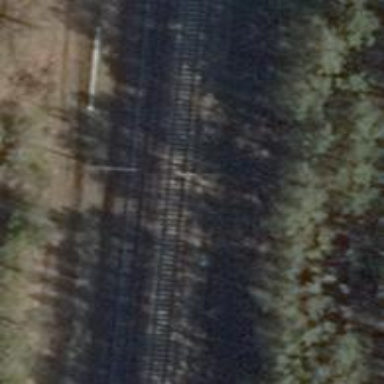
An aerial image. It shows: Railway signal.